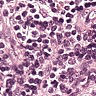
Metastatic tissue present: no